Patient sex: M
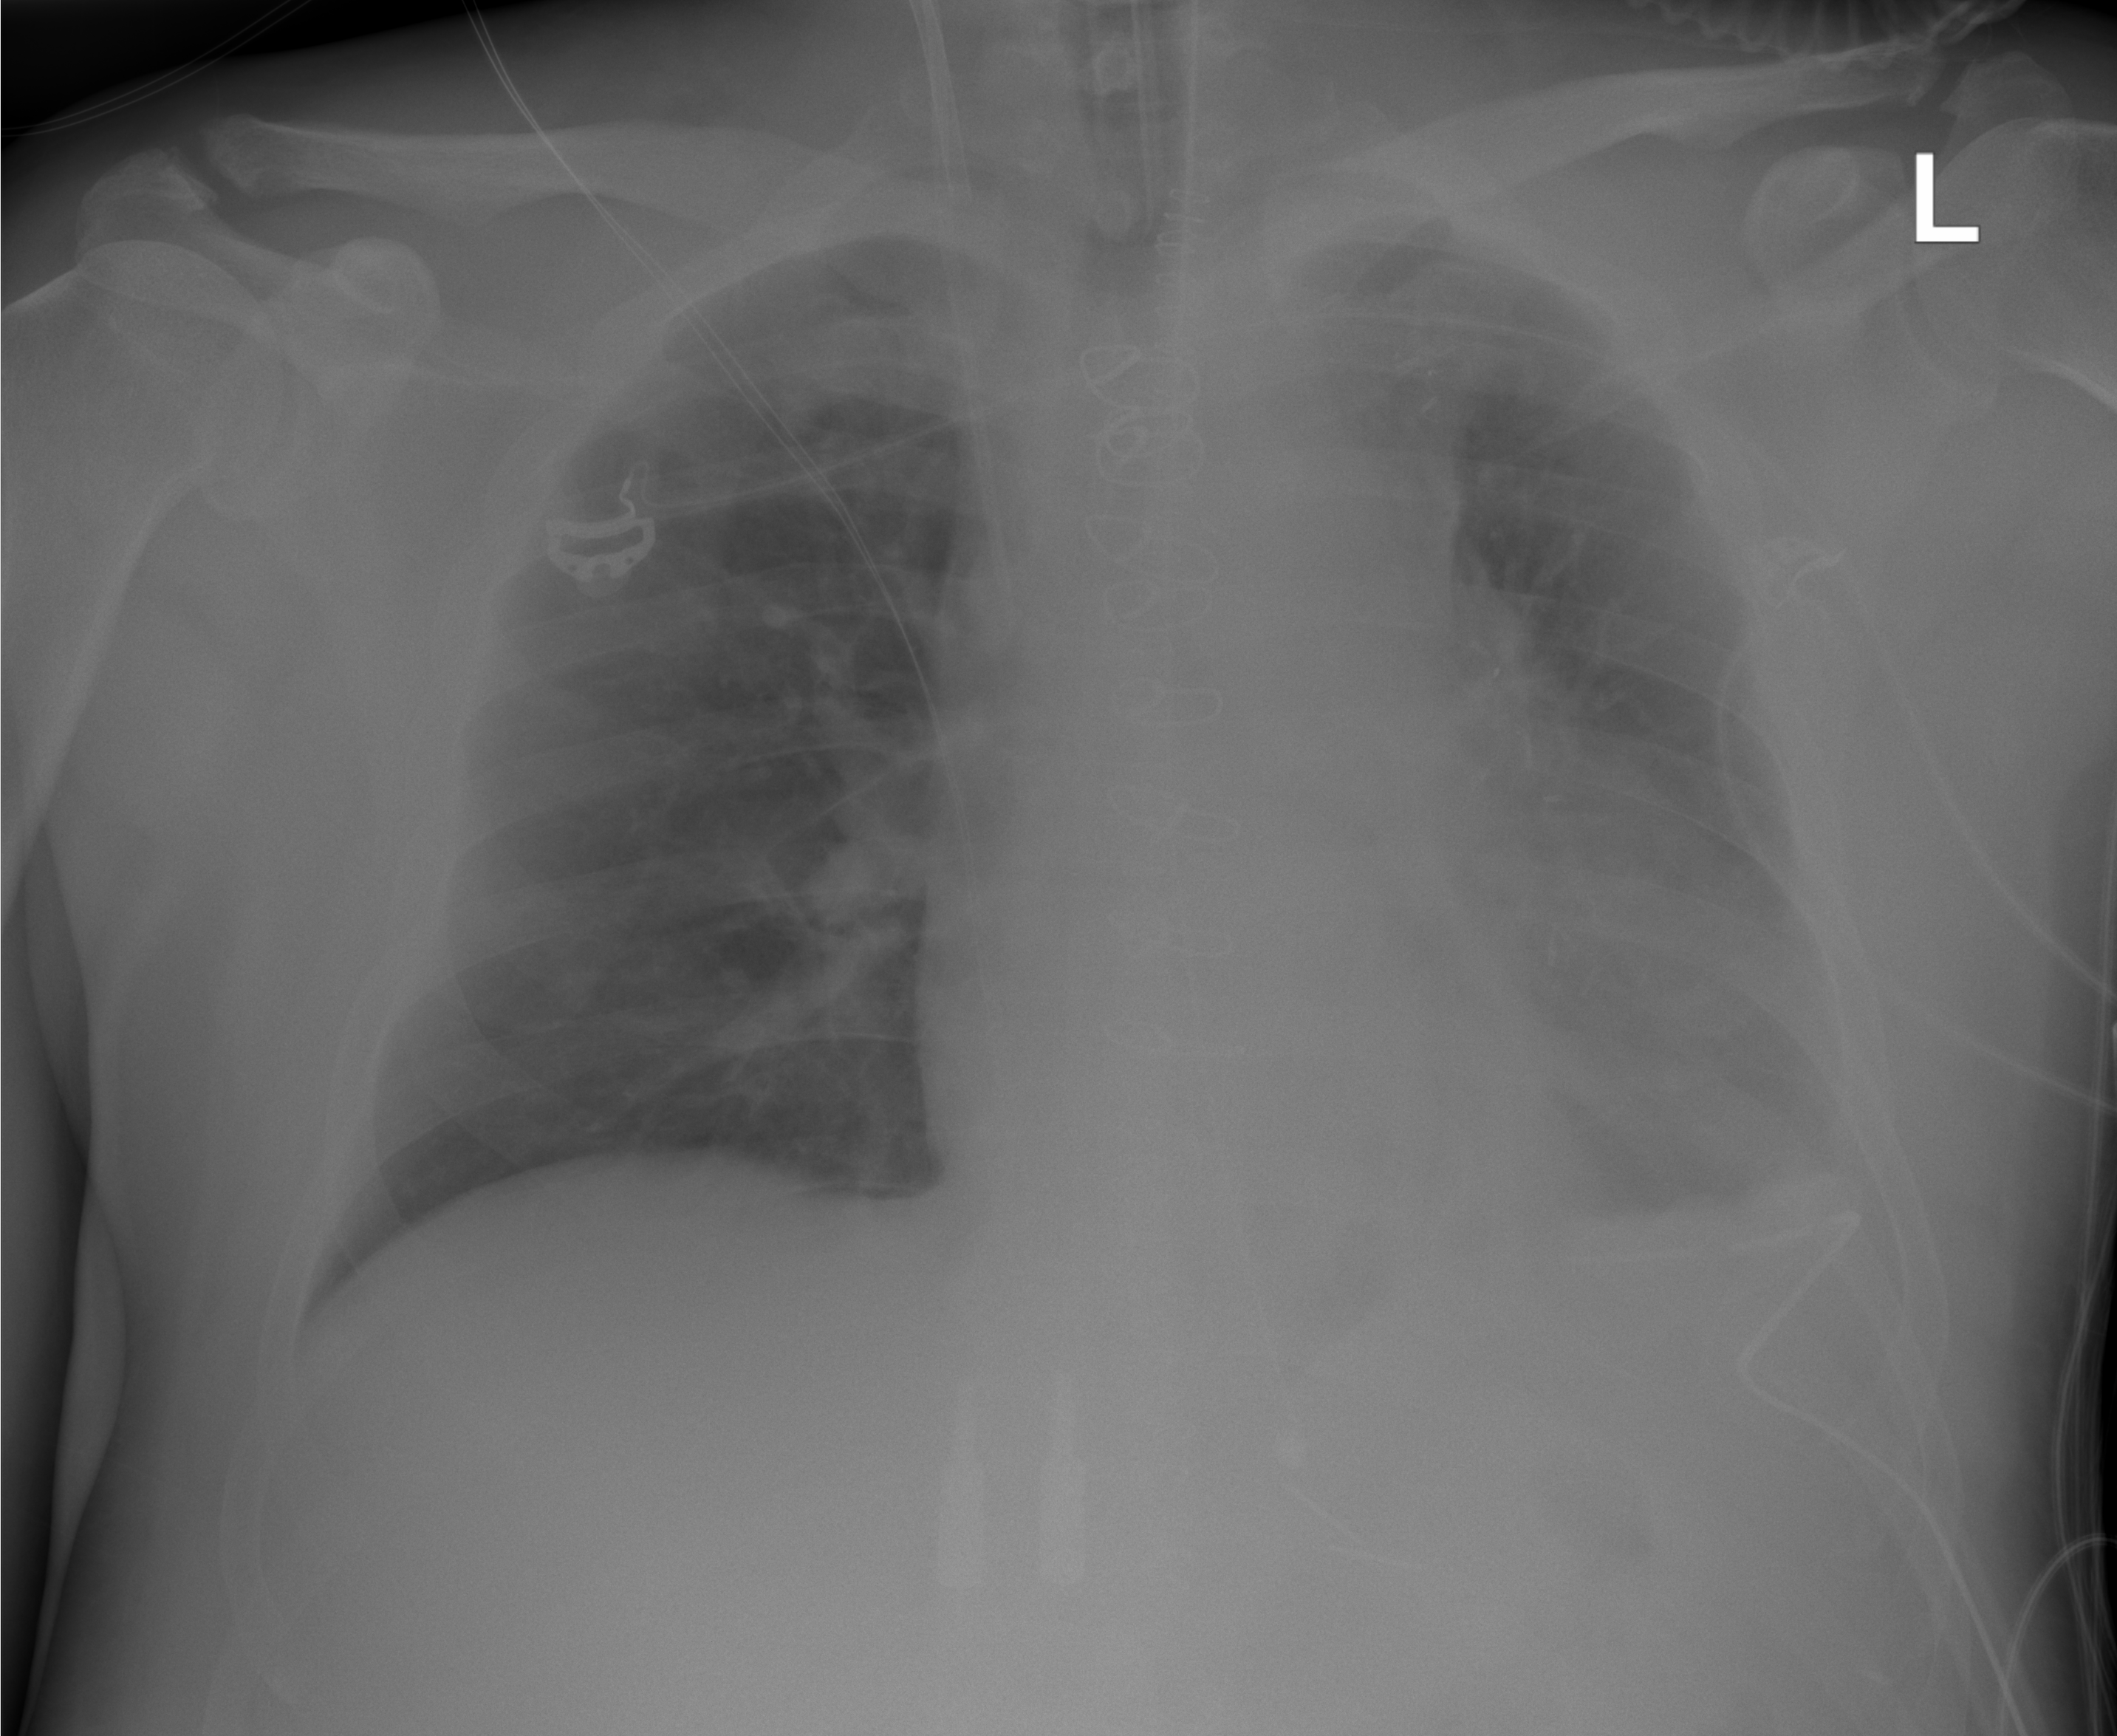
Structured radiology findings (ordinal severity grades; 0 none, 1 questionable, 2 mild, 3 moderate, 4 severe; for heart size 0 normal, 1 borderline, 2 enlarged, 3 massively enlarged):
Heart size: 0
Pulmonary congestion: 0
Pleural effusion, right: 0
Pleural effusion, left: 2
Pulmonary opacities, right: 0
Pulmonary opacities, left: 0
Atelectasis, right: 1
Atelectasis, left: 2